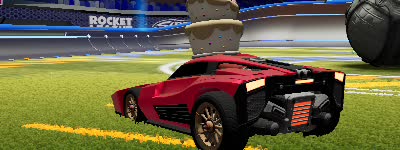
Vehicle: breakout